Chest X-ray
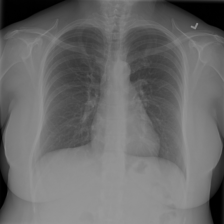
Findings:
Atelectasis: negative
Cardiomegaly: negative
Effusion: negative
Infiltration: negative
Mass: negative
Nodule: negative
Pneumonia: negative
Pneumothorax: negative
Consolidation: negative
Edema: negative
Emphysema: negative
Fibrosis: negative
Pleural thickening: negative
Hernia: negative